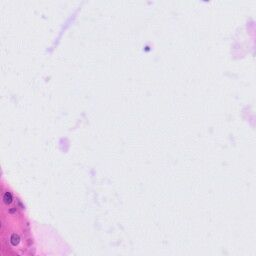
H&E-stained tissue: Tonsil